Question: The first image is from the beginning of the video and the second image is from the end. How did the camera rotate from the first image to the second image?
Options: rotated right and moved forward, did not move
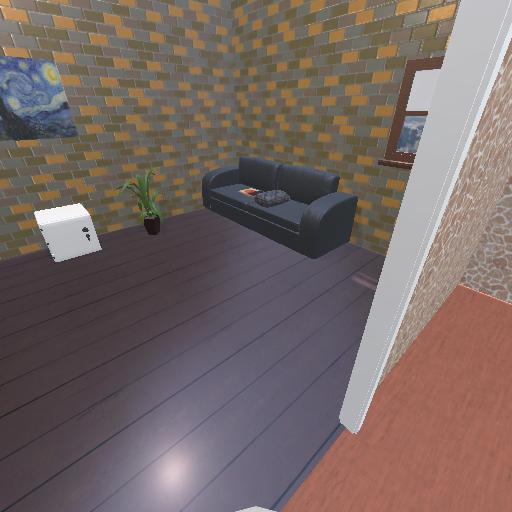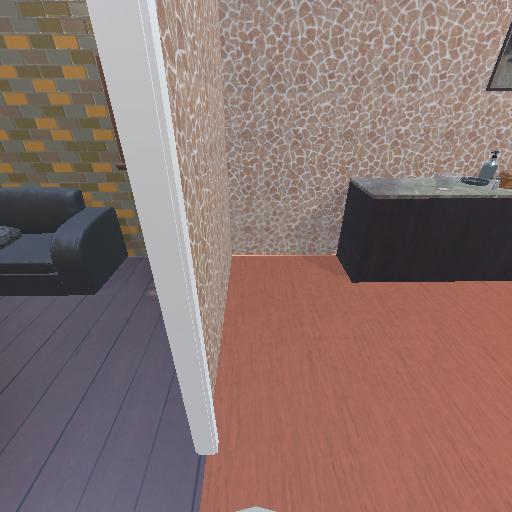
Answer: rotated right and moved forward